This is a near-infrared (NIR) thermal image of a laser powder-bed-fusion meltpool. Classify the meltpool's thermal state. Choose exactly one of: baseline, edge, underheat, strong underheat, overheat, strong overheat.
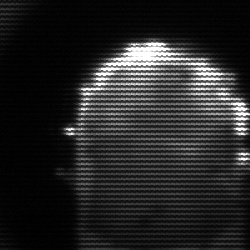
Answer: baseline